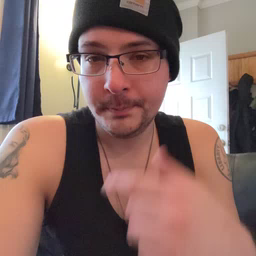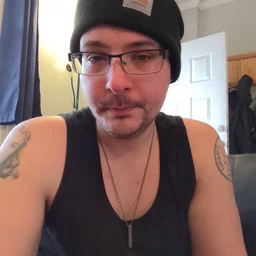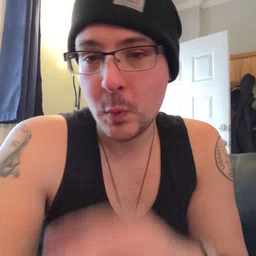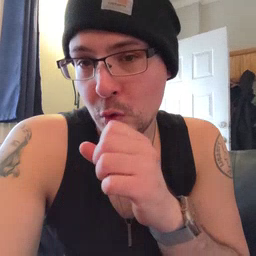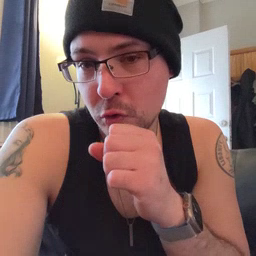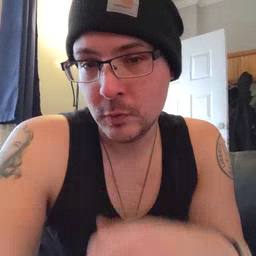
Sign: orange